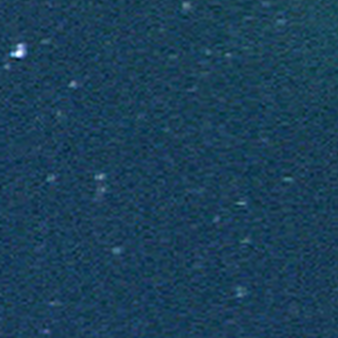
Label: other